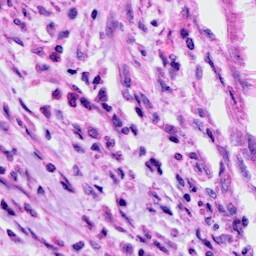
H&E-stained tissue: Cervix